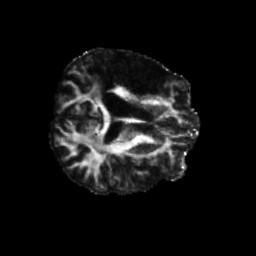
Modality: FA
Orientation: axial
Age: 54
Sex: male
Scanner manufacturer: siemens
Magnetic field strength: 3 T
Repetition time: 5.25 s
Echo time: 0.08 s